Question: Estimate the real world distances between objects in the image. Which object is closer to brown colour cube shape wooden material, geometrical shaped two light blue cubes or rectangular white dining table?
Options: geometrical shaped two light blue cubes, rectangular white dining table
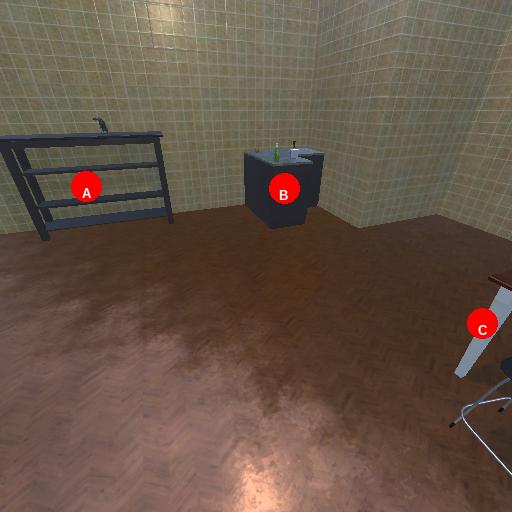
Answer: geometrical shaped two light blue cubes